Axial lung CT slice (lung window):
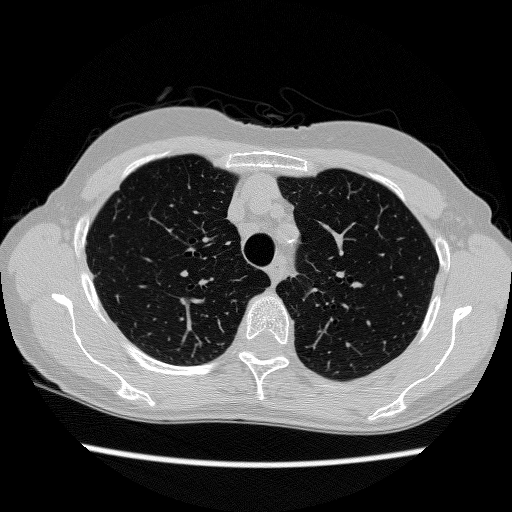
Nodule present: no